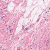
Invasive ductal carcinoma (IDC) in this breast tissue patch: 0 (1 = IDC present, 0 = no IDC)